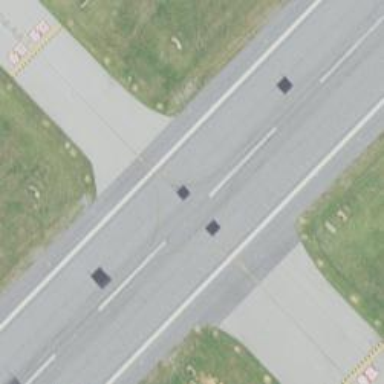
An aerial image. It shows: View of taxiway at the airport.